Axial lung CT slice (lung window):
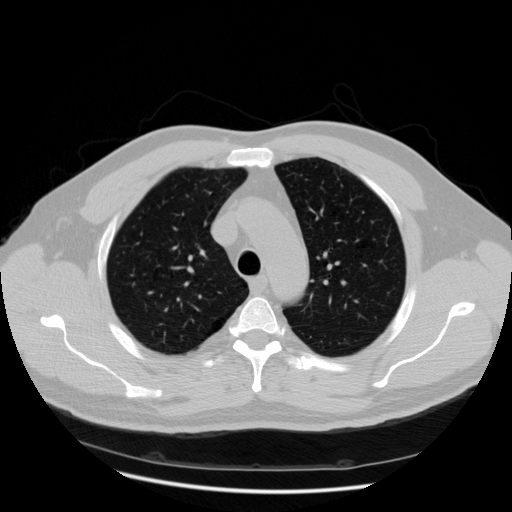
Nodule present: no